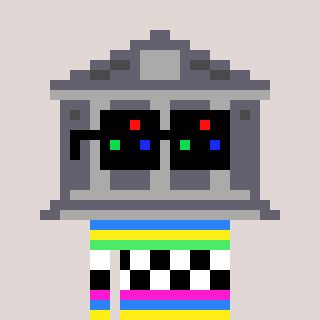
a pixel art character with square black sunglasses, a bank-shaped head and a orange-colored body on a warm background